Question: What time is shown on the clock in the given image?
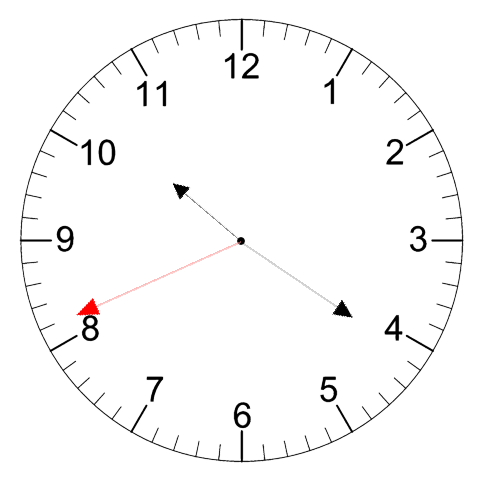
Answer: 10:20:41